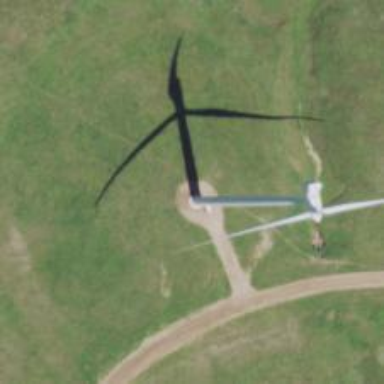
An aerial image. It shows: Wind turbine generator that utilizes wind as its source for generating electricity. It is of the horizontal axis type.